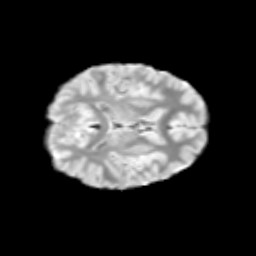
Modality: T2w
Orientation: axial
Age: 12
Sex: female
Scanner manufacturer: siemens
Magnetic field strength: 3 T
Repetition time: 3.8 s
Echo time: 0.07 s